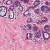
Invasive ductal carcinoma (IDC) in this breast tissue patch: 0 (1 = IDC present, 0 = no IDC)